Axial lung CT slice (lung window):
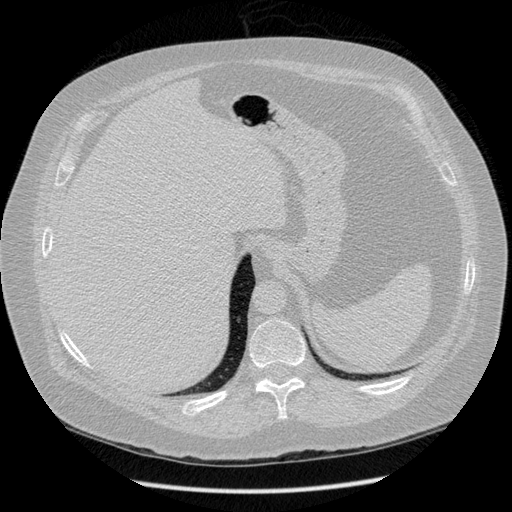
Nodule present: no